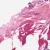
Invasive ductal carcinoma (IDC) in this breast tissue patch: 0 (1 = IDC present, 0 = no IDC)